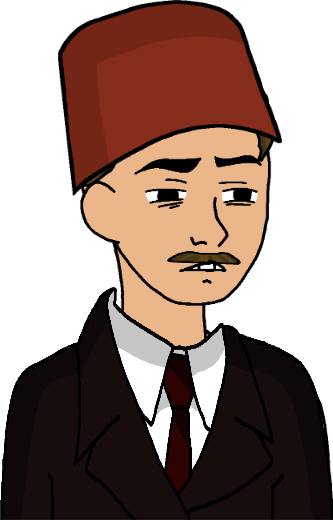
Label: 5_Twinkjak